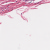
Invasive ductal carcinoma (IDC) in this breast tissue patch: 1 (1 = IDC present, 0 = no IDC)